Question: I am trying to align an NSTextField and an NSImageView.. My current code is below. I have tried a bunch of different approaches including subclassing NSTextFieldCell (found here on SO), messing around with the frame of the text field, and tweaking constraints, but I just can't get it.. No matter what I do, it looks like the screenshot below..
I also have discovered that when I don't apply a font to the label, alignment works as I would expect -- it is vertically aligned with the image.
So the question is, a) why in the world does applying a font screw up the alignment, and b) how do I get around this, ideally in a dynamic way that will adapt if i change the font at runtime..

'''
- (id)initWithFrame:(NSRect)frameRect {
self = [super initWithFrame:frameRect];
if (self) {
NSView *spacer1 = [[NSView alloc] init];
[spacer1 setTranslatesAutoresizingMaskIntoConstraints:NO];
[self addSubview:spacer1];
NSView *spacer2 = [[NSView alloc] init];
[spacer2 setTranslatesAutoresizingMaskIntoConstraints:NO];
[self addSubview:spacer2];
NSImage *icon = [NSImage imageNamed:@"05-arrow-west"];
NSImageView *iconView = [[NSImageView alloc] init];
[iconView setTranslatesAutoresizingMaskIntoConstraints:NO];
[iconView setImage:icon];
[self addSubview:iconView];
NSFont *font = [NSFont fontWithName:@"HelveticaNeue-Light" size:14];
NSTextField *label = [[NSTextField alloc] init];
[label setTranslatesAutoresizingMaskIntoConstraints:NO];
[label setEditable:NO];
[label setSelectable:NO];
[label setBezeled:NO];
[label setDrawsBackground:NO];
[label setFont:font];
[label setTextColor:[NSColor lightGrayColor]];
[label setStringValue:@"Test String"];
[self addSubview:label];
NSDictionary *views = NSDictionaryOfVariableBindings(iconView, label, spacer1, spacer2);
[self addConstraints:
[NSLayoutConstraint constraintsWithVisualFormat:@"H:|[spacer1(>=0)][iconView]-5-[label][spacer2(==spacer1)]|"
options: 0
metrics:nil
views:views]];
[self addConstraints:
[NSLayoutConstraint constraintsWithVisualFormat:@"V:|[iconView]|"
options: 0
metrics:nil
views:views]];
[self addConstraints:
[NSLayoutConstraint constraintsWithVisualFormat:@"V:|[label]|"
options: 0
metrics:nil
views:views]];
[self setContentHuggingPriority:200 forOrientation:NSLayoutConstraintOrientationVertical];
[iconView setContentHuggingPriority:200 forOrientation:NSLayoutConstraintOrientationVertical];
[label setContentHuggingPriority:200 forOrientation:NSLayoutConstraintOrientationVertical];
}
return self;
}
'''
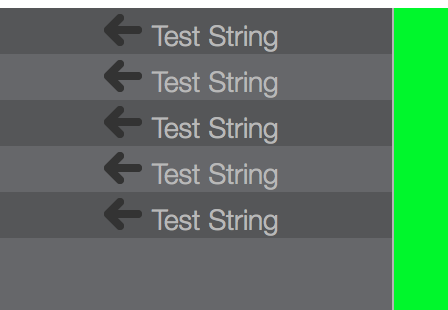
Answer: In the end, this did it:
'''
[self addConstraint:[NSLayoutConstraint constraintWithItem:label
attribute:NSLayoutAttributeBaseline
relatedBy:NSLayoutRelationEqual
toItem:iconView
attribute:NSLayoutAttributeCenterY
multiplier:1
constant:0]];
'''